Interaction volume radius: 10 \u00c5
Interaction volume height: 25 \u00c5
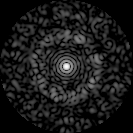
Disorder parameter: 0.8114